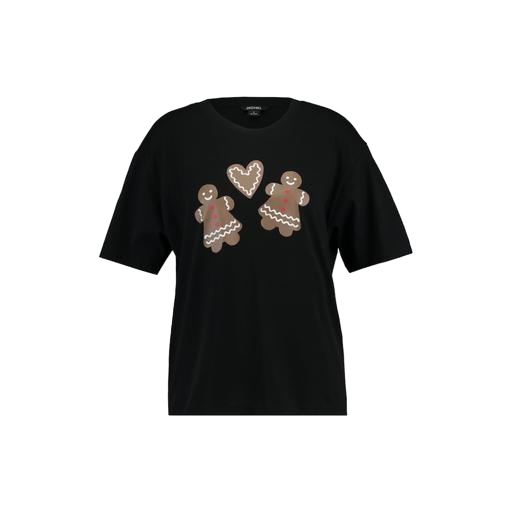
black plus size printed t-shirt only macy, red plus size printed t-shirt only macy, black geo-print t-shirt only macy, white background